Interaction volume radius: 10 \u00c5
Interaction volume height: 35 \u00c5
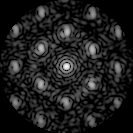
Disorder parameter: 0.4326